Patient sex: M
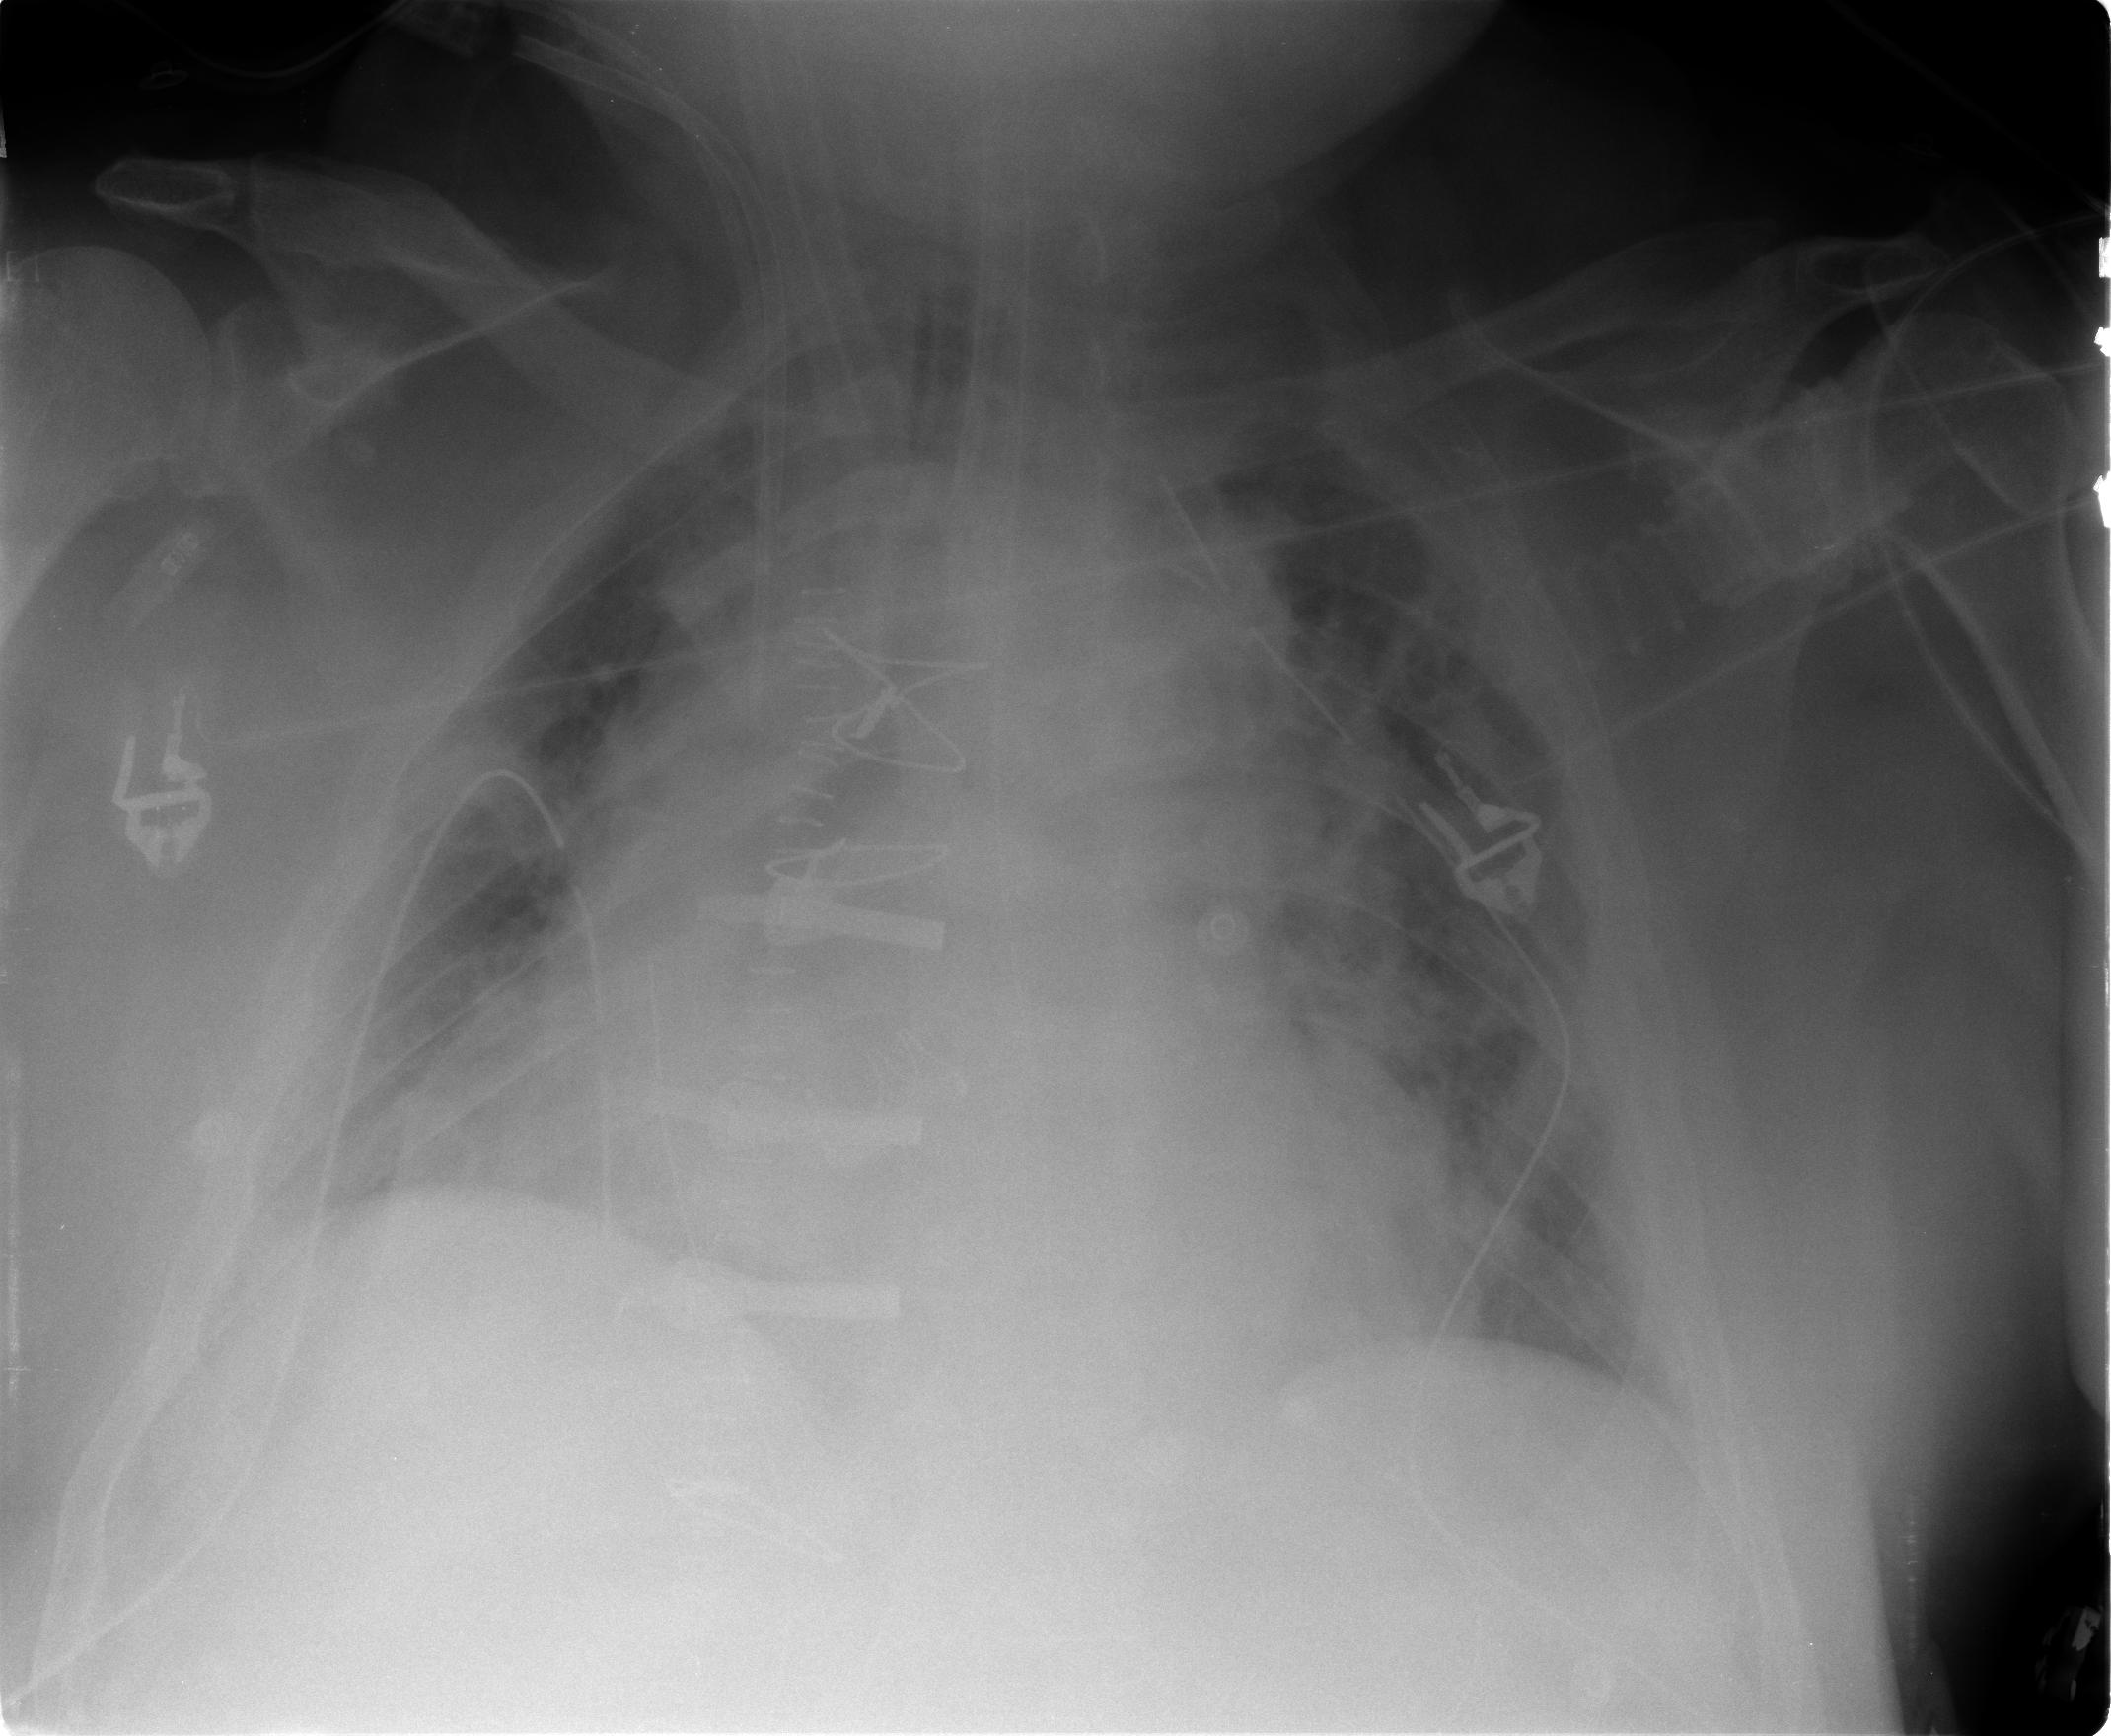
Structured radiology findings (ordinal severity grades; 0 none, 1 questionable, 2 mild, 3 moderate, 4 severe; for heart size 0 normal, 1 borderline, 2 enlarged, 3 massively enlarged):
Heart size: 2
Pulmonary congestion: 2
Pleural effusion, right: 2
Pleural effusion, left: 2
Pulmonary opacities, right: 2
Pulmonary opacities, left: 2
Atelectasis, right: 2
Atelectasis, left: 2